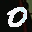
Label: 0